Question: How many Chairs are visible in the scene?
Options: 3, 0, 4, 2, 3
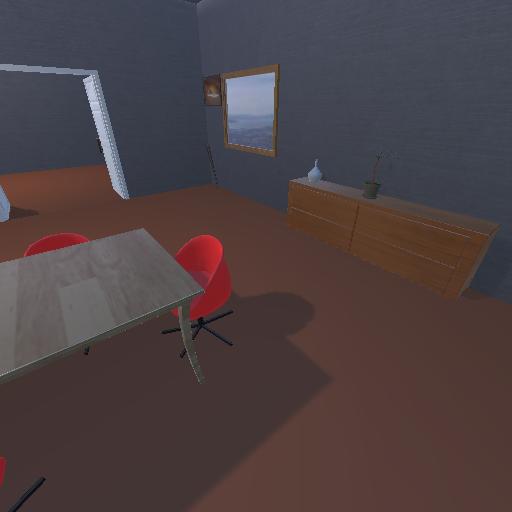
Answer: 3